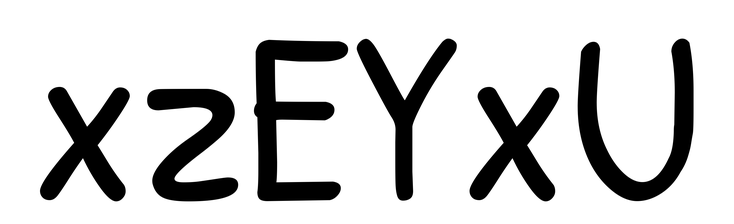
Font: PatrickHand-Regular